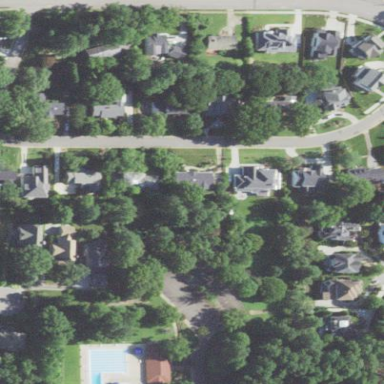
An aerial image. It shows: Residential area within neighborhood.